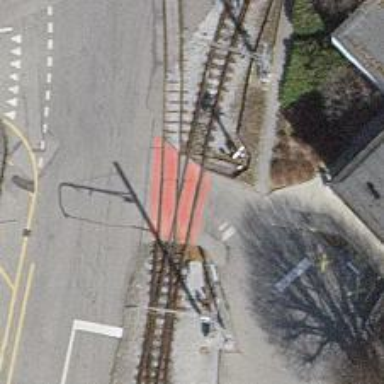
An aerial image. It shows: Railway level crossing.